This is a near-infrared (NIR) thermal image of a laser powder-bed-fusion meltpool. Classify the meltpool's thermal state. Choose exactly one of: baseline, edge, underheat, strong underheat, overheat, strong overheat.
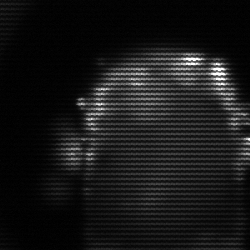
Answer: baseline